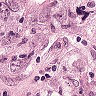
Metastatic tissue present: yes